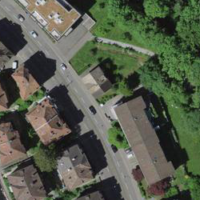
EUNIS habitat code: 55
Species observed at this site:
Aruncus dioicus
Prunus spinosa